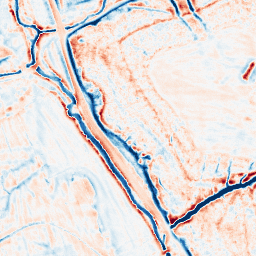
Category: edge_preserving
Decomposition family: bilateral
Decomposition parameters: d: 15
sigma_color: 25
sigma_space: 25
Upsampling method: sinc_hamming
Upsampling parameters: scale: 2
kernel_size: 16
Upsampling scale: 2